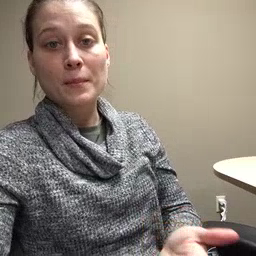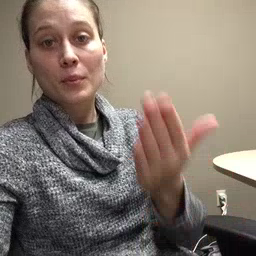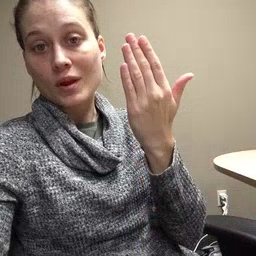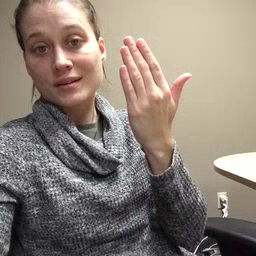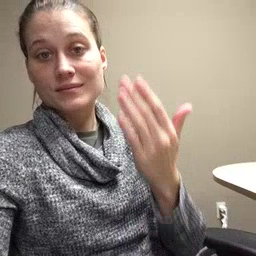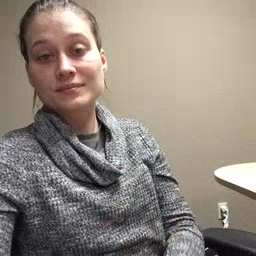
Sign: morning